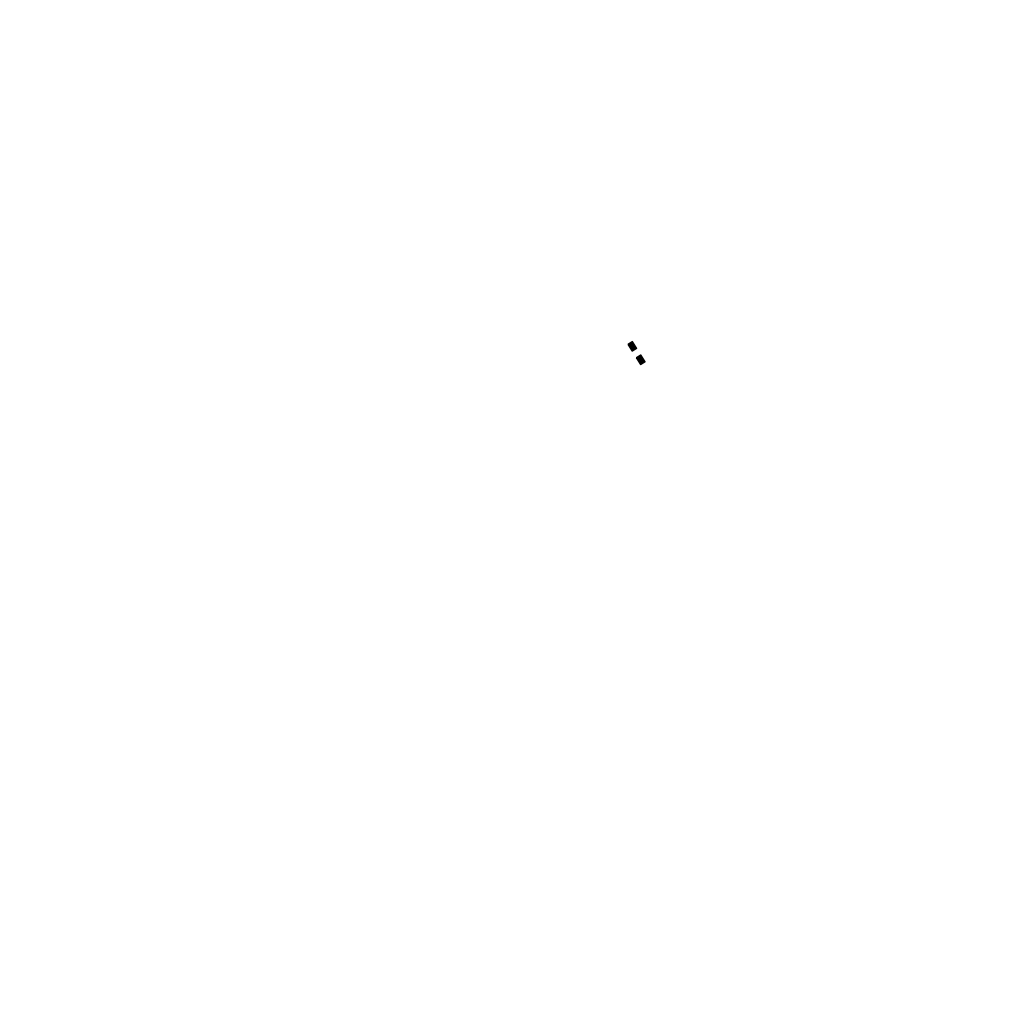
Tags: overhead vector_map, recreation, special, individual_rise, density_1, Building, 1.0 km²